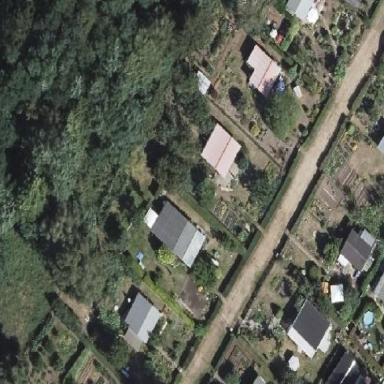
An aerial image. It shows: Plot in the allotments.